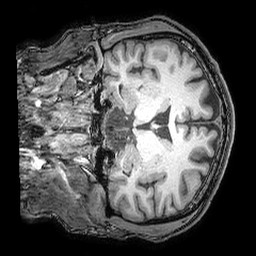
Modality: T1w
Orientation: coronal
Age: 47
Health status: ill
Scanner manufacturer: philips
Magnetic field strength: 3 T
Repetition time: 0.007 s
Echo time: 0.0035 s